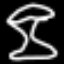
Label: hourglass